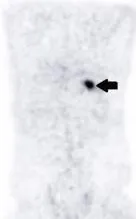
Positron emission tomographic images of the patient. Left 9th rib.
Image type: radiology (pet)